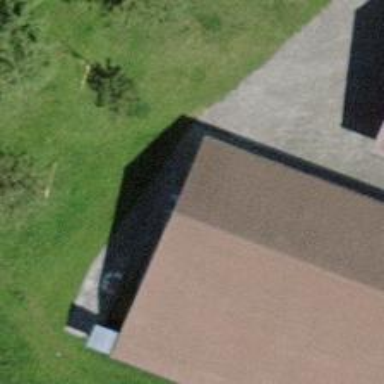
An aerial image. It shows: Barn.